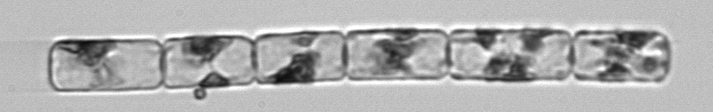
Label: Guinardia_delicatula